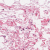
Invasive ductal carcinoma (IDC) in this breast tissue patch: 0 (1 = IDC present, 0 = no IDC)